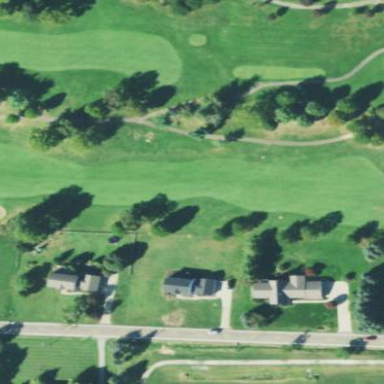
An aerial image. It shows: Grassy area designated as golf fairway.